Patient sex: M
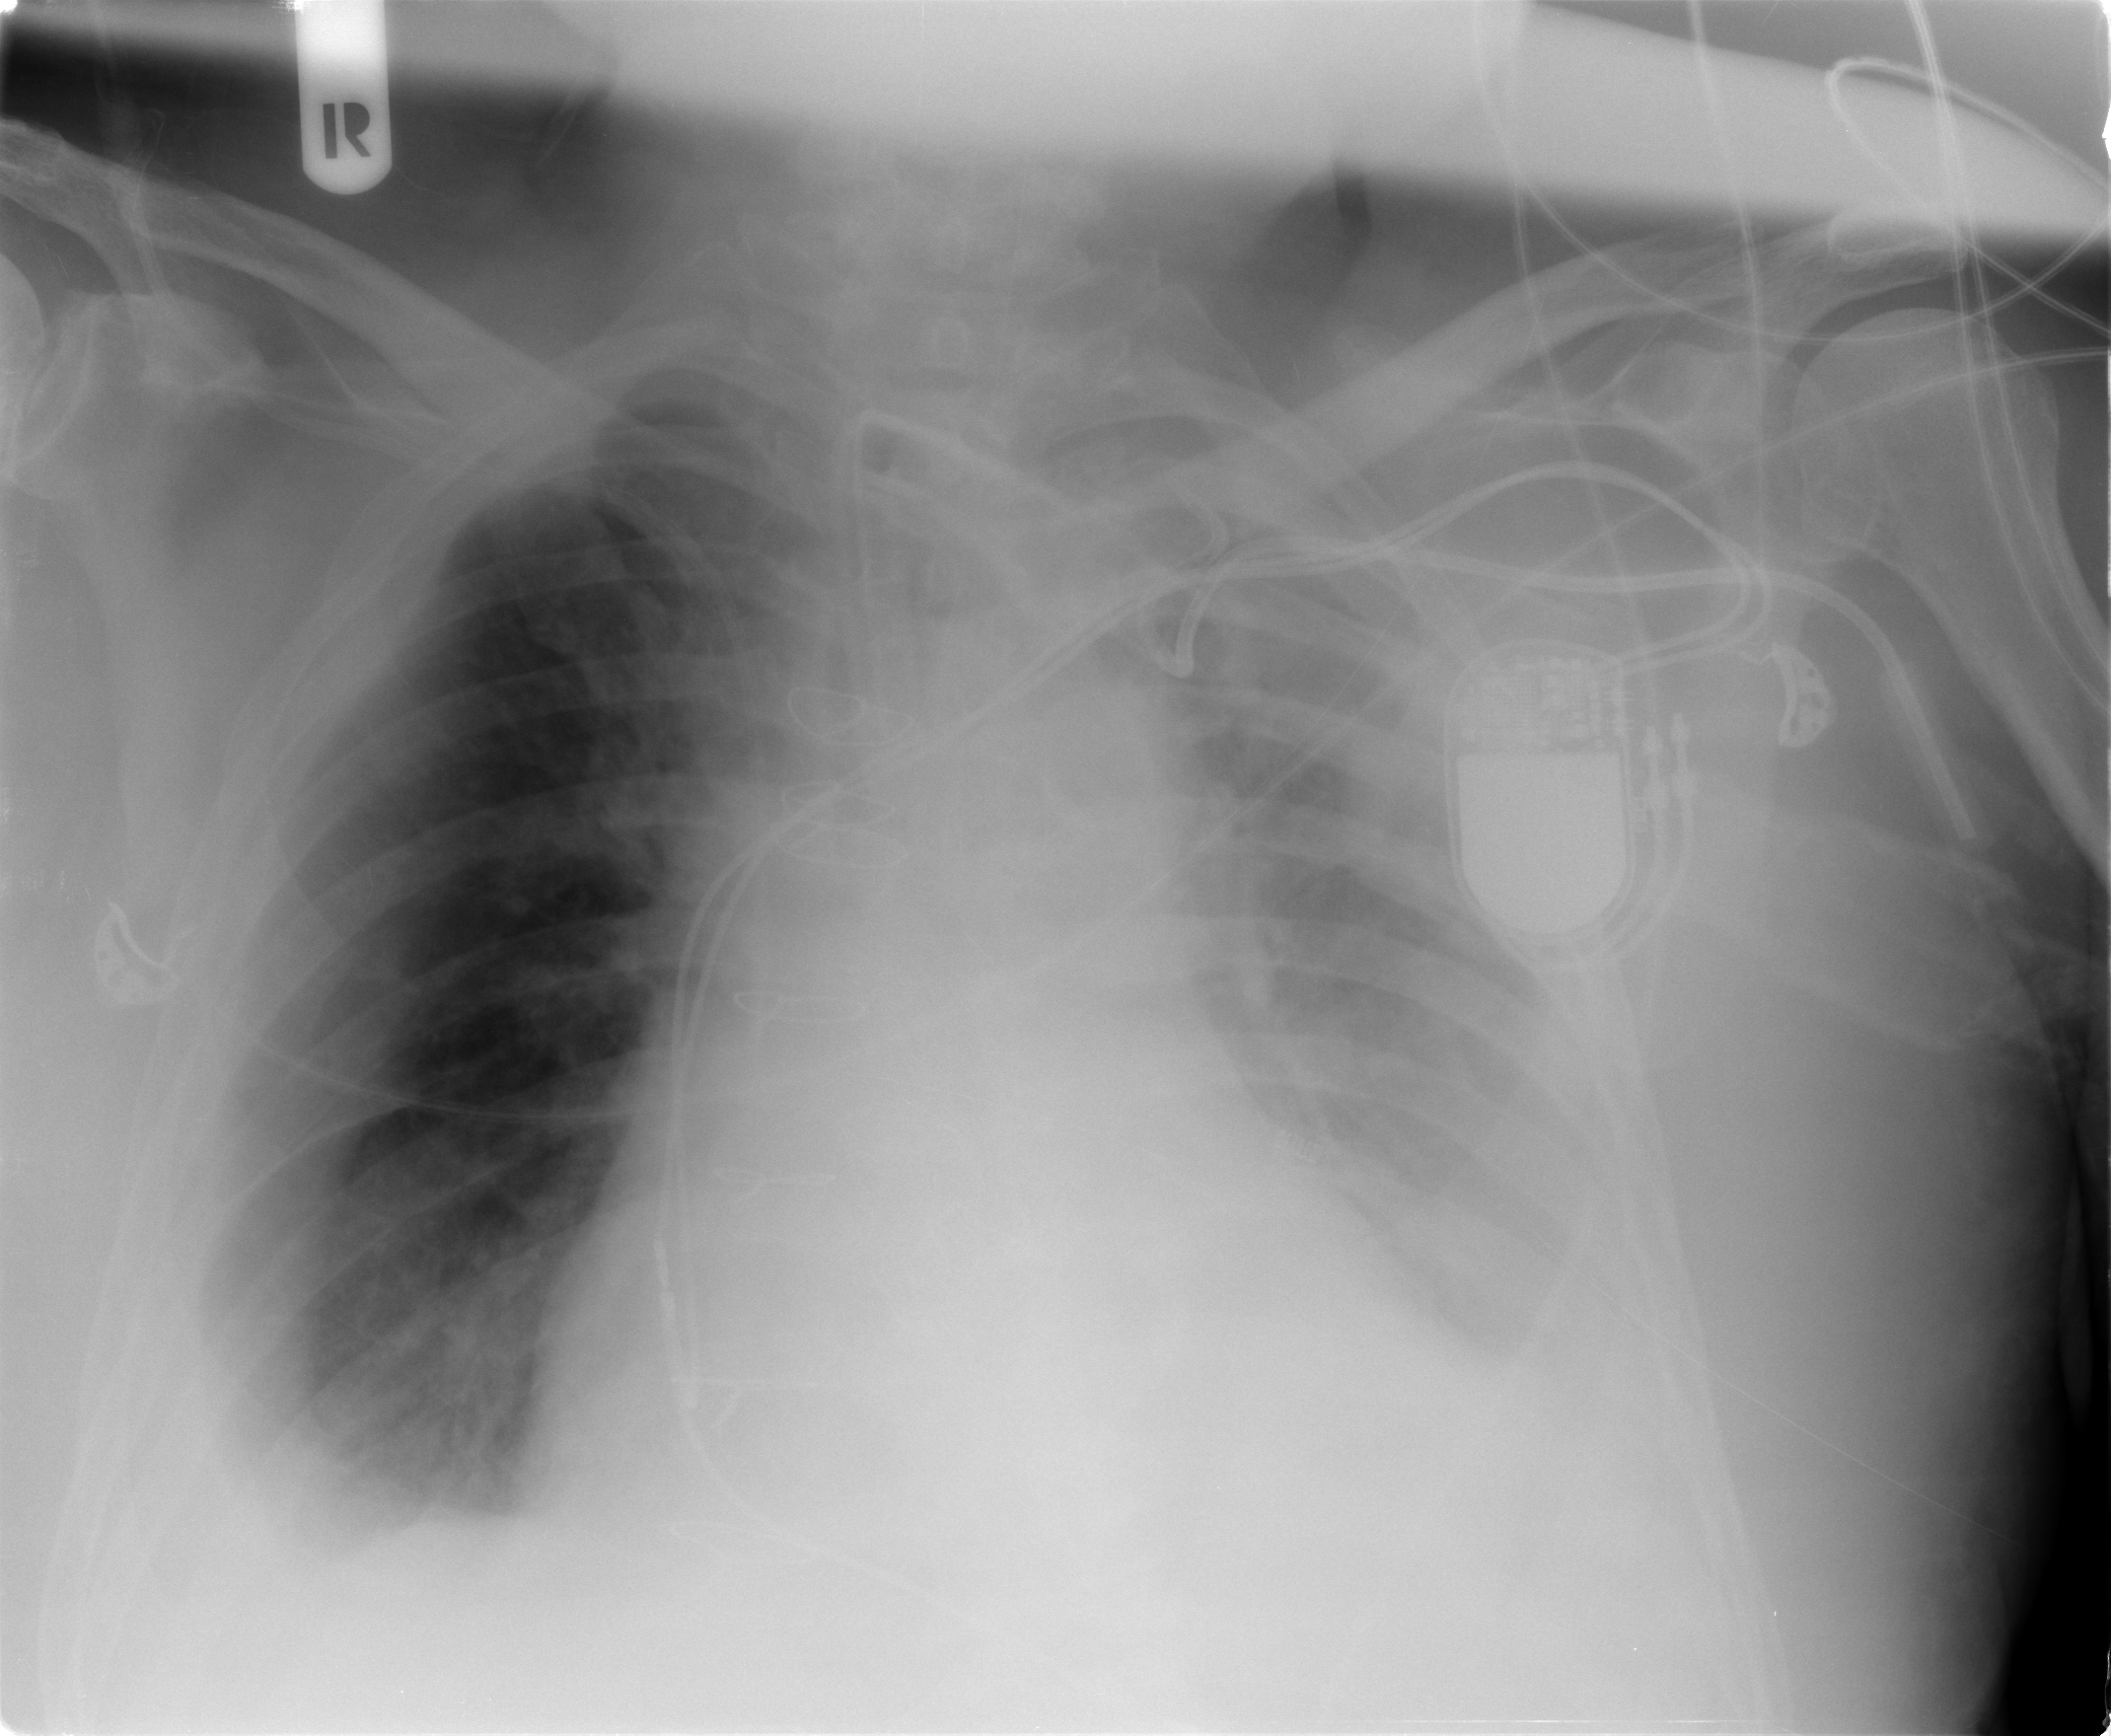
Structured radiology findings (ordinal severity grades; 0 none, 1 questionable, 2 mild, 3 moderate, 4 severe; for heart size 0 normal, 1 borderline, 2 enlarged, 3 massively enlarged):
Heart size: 2
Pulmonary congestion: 2
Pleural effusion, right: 2
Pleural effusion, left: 3
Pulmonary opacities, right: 1
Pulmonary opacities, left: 2
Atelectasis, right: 2
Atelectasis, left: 3